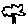
Label: tree